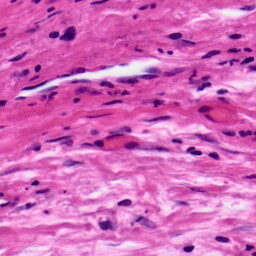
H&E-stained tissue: Ovarian